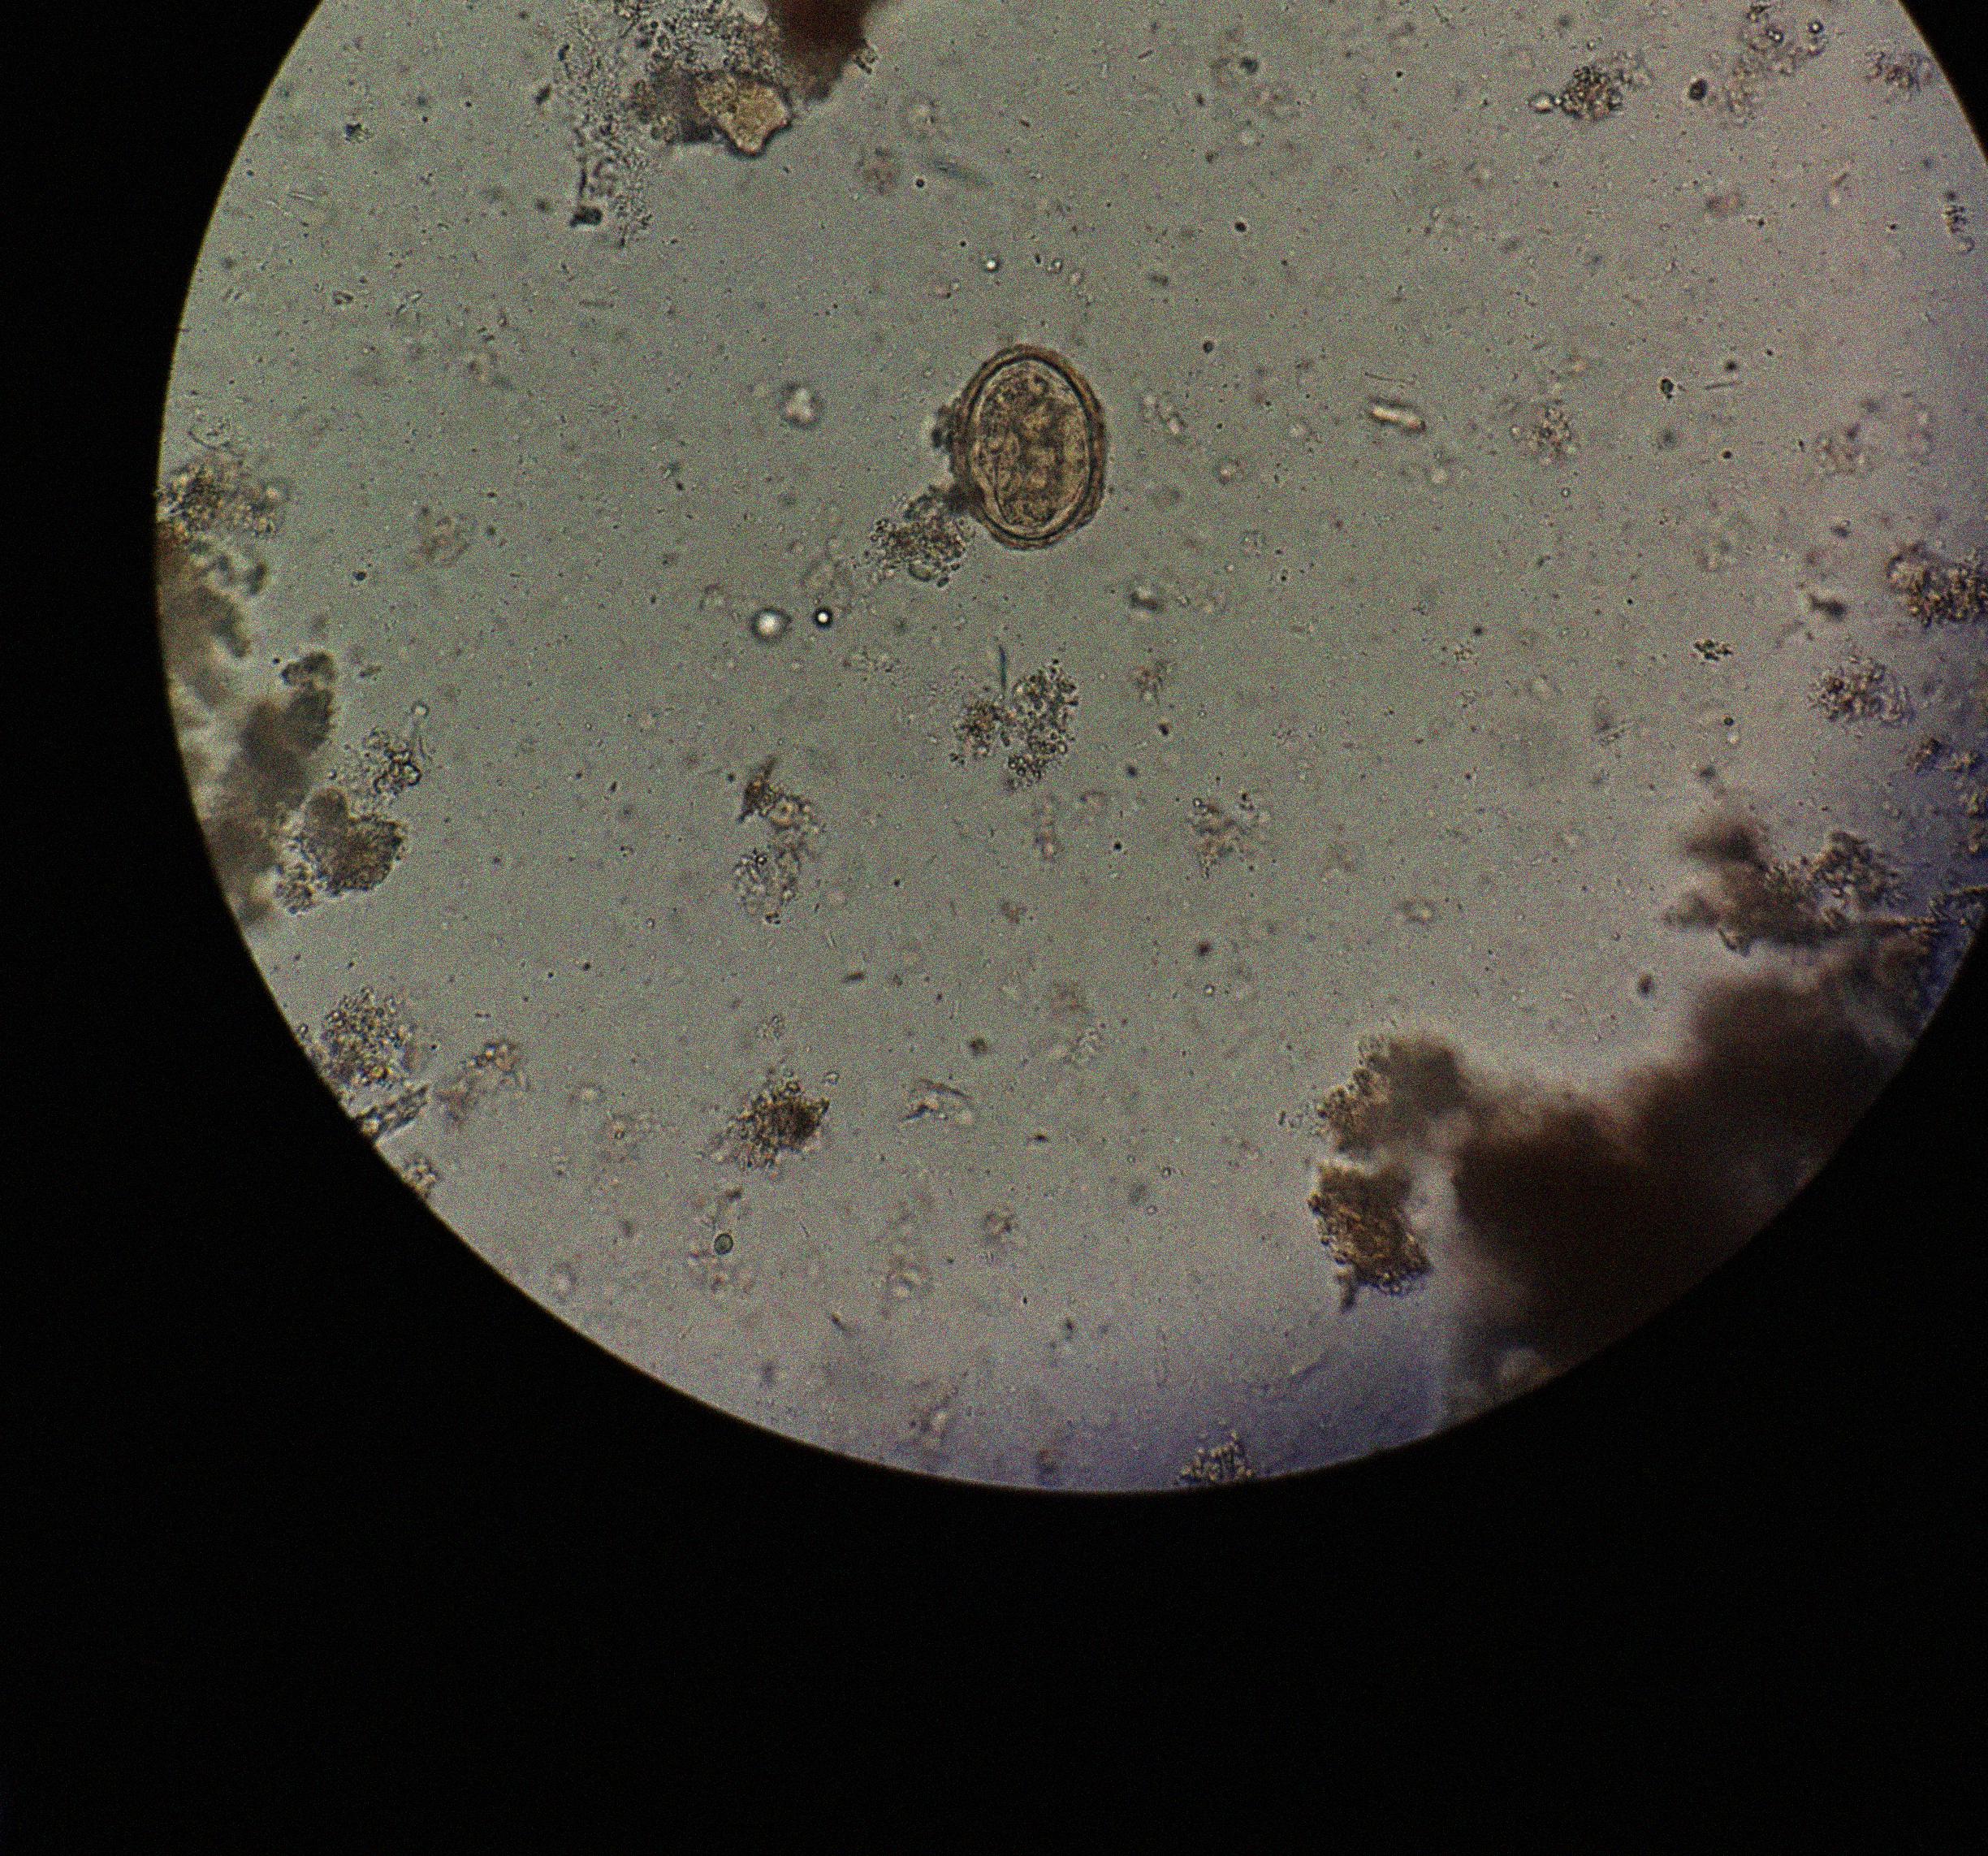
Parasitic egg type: Ascaris lumbricoides